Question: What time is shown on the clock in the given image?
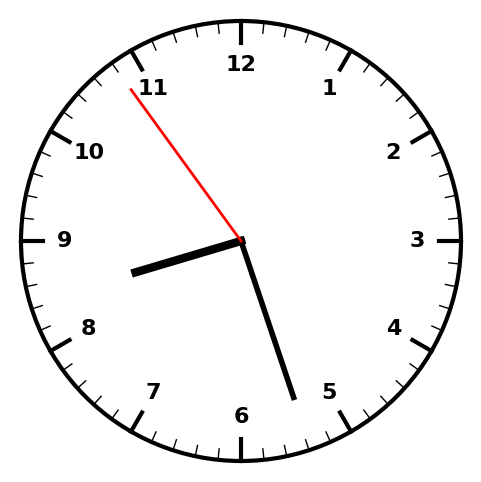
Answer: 08:26:54